Field crop: tomato
Growth stage: 1
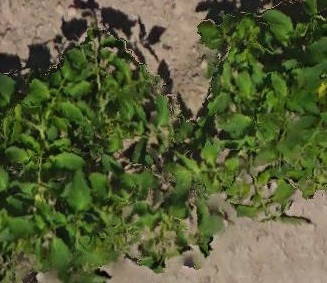
Species: tomato